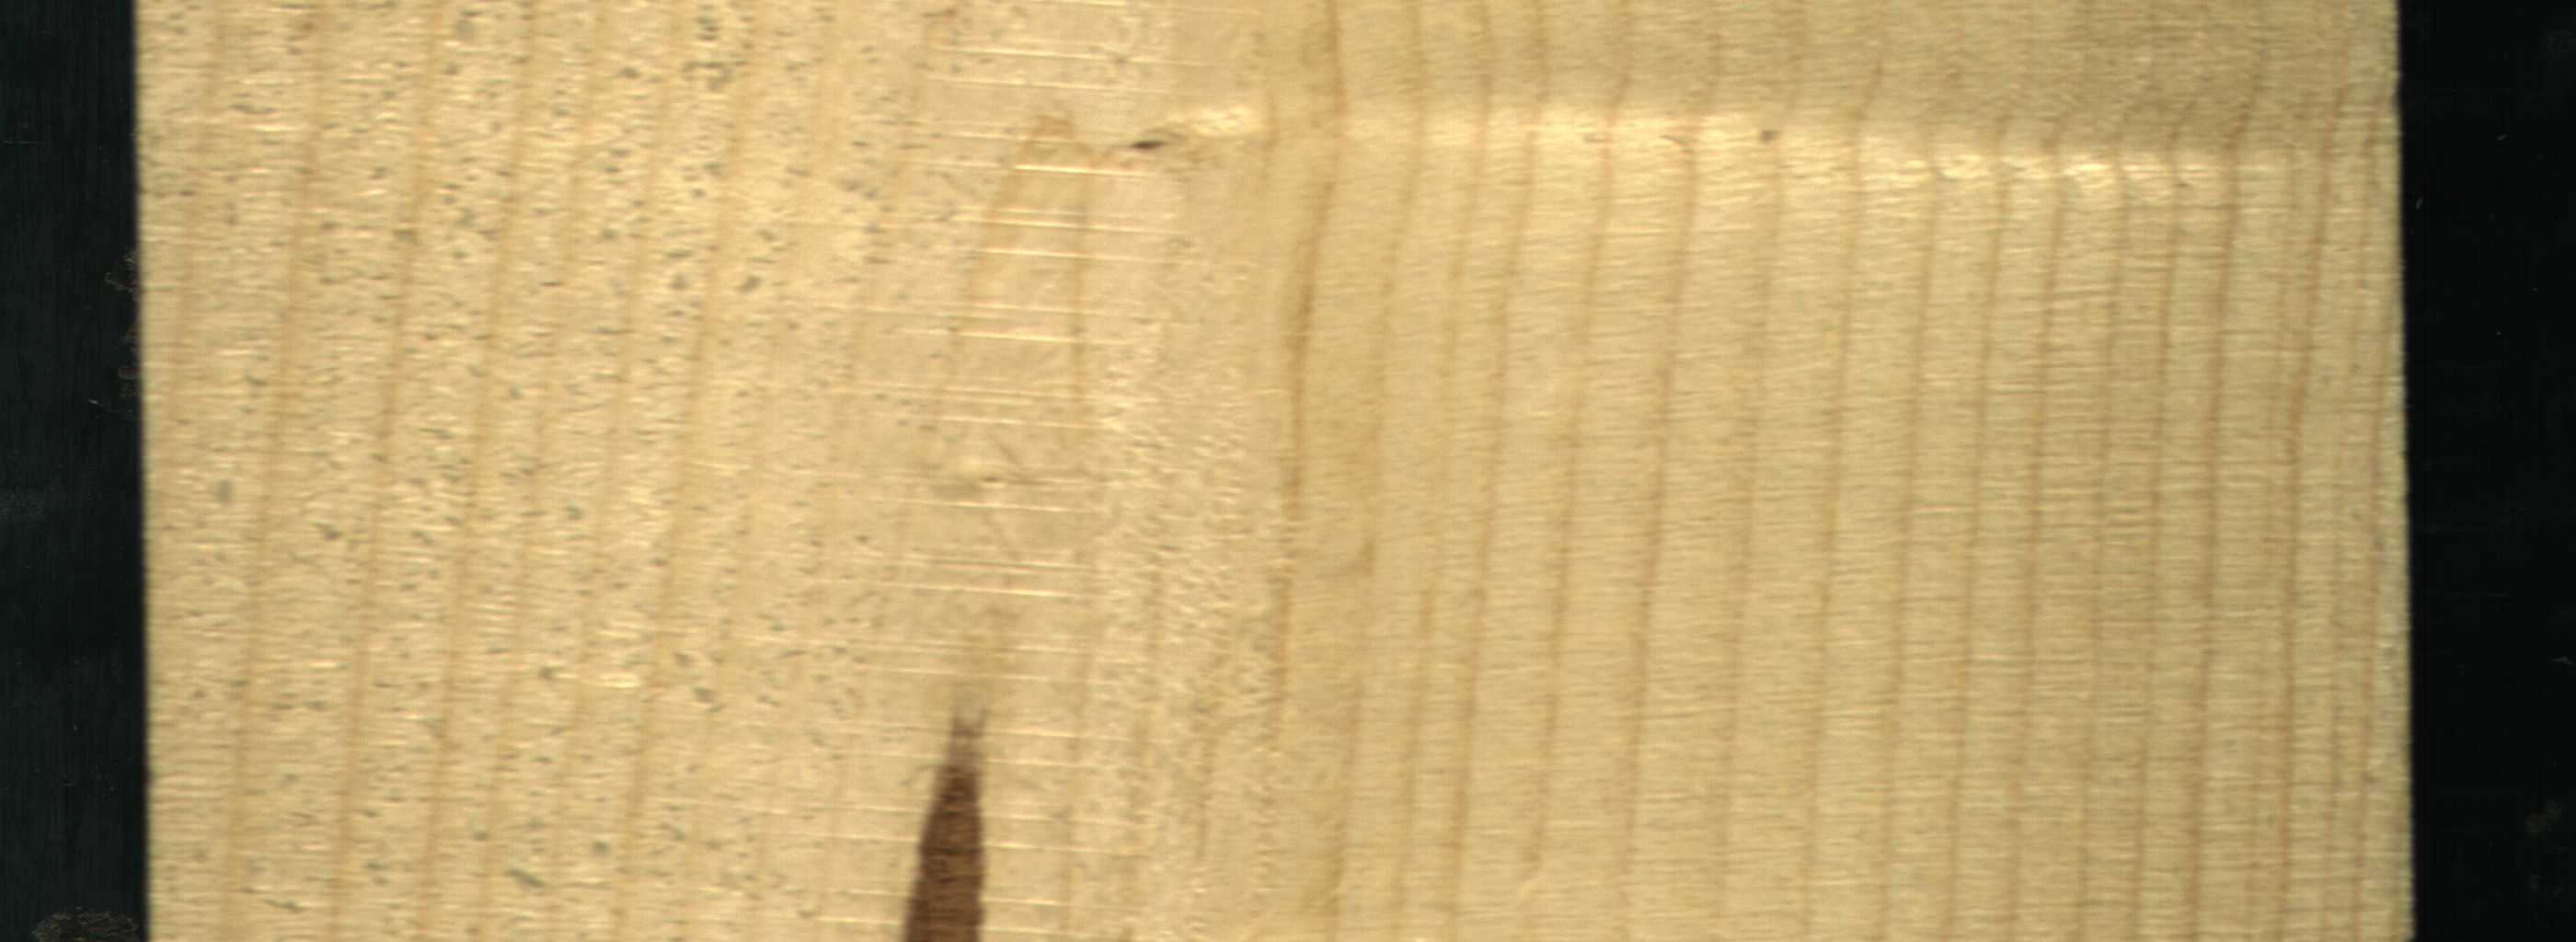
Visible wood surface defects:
Marrow